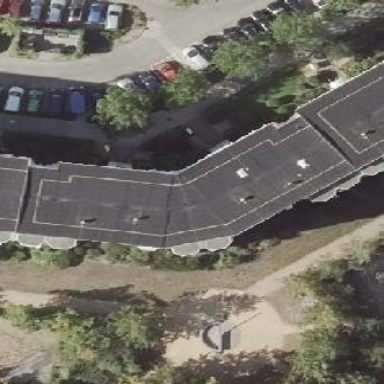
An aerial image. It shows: Flat-roofed apartment building.